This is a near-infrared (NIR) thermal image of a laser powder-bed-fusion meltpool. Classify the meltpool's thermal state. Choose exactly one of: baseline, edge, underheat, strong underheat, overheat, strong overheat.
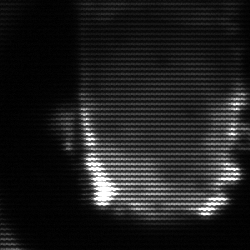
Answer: baseline